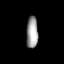
Tissue: lung
Cell type: Endothelial cells
Senescence score: 0.7666
Nuclear area (px): 365
Mean DAPI intensity: 155.858